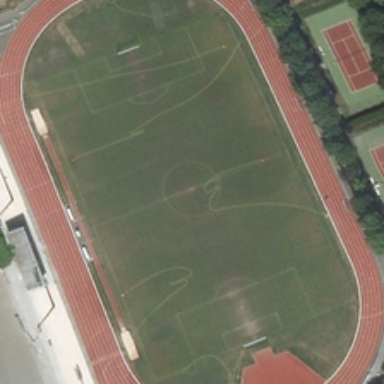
A playground is near some green trees and two tennis courts .